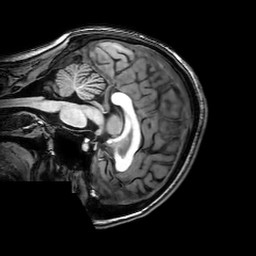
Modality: T1w
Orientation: sagittal
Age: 24
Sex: female
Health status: healthy
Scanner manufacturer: philips
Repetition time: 0.008182 s
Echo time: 0.00374 s